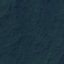
Land use / land cover class: Forest